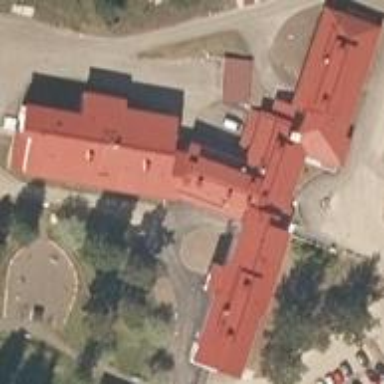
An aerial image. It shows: Residential building serving as nursing home.